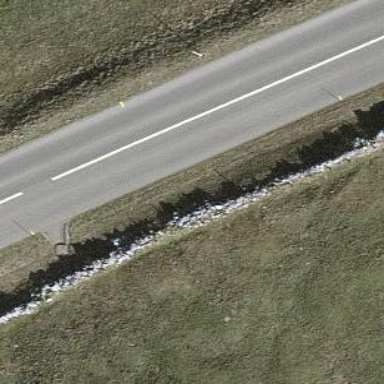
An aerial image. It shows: Wall made of dry stone.